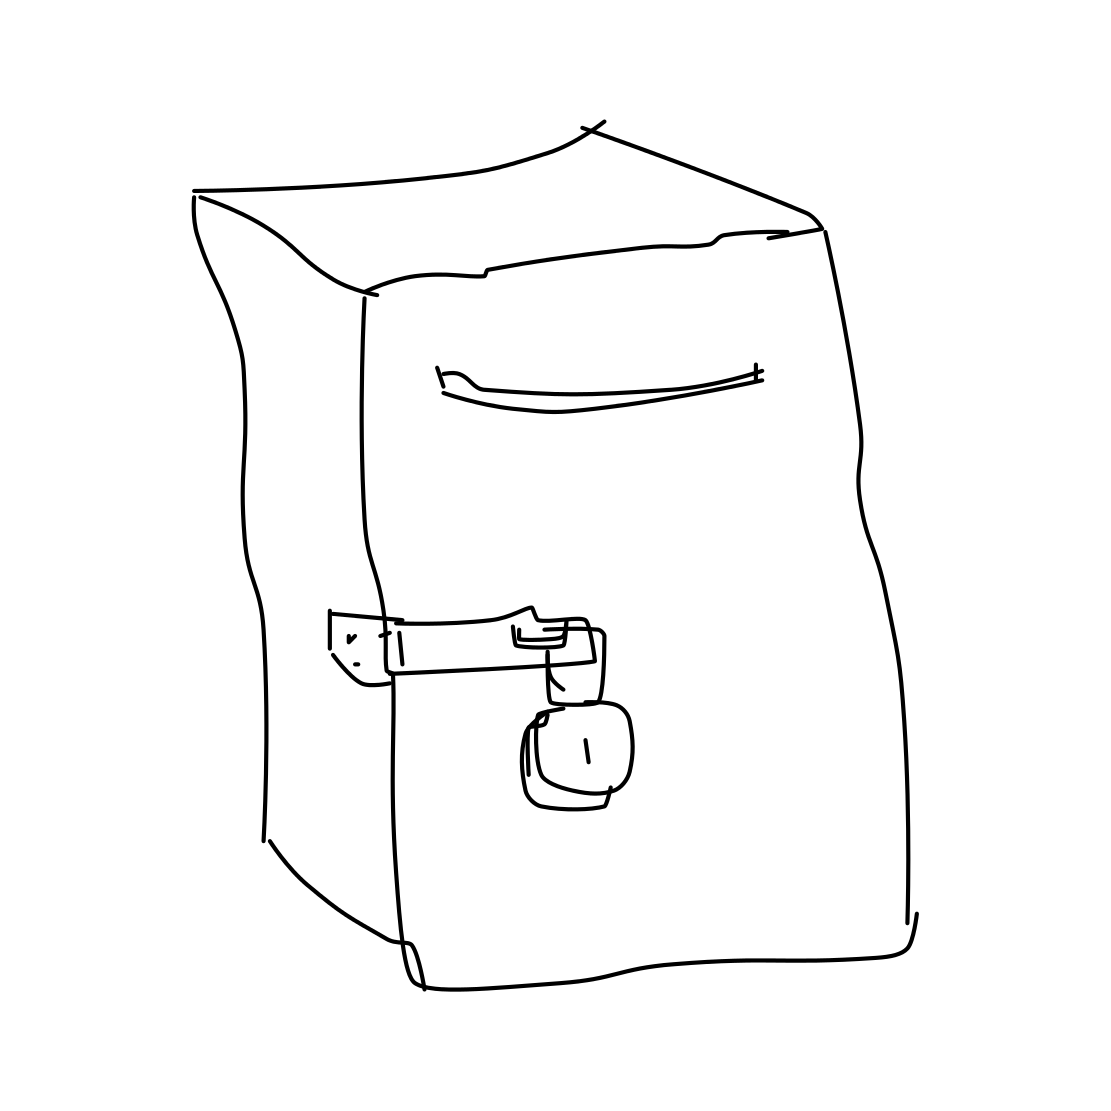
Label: mailbox